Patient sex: M
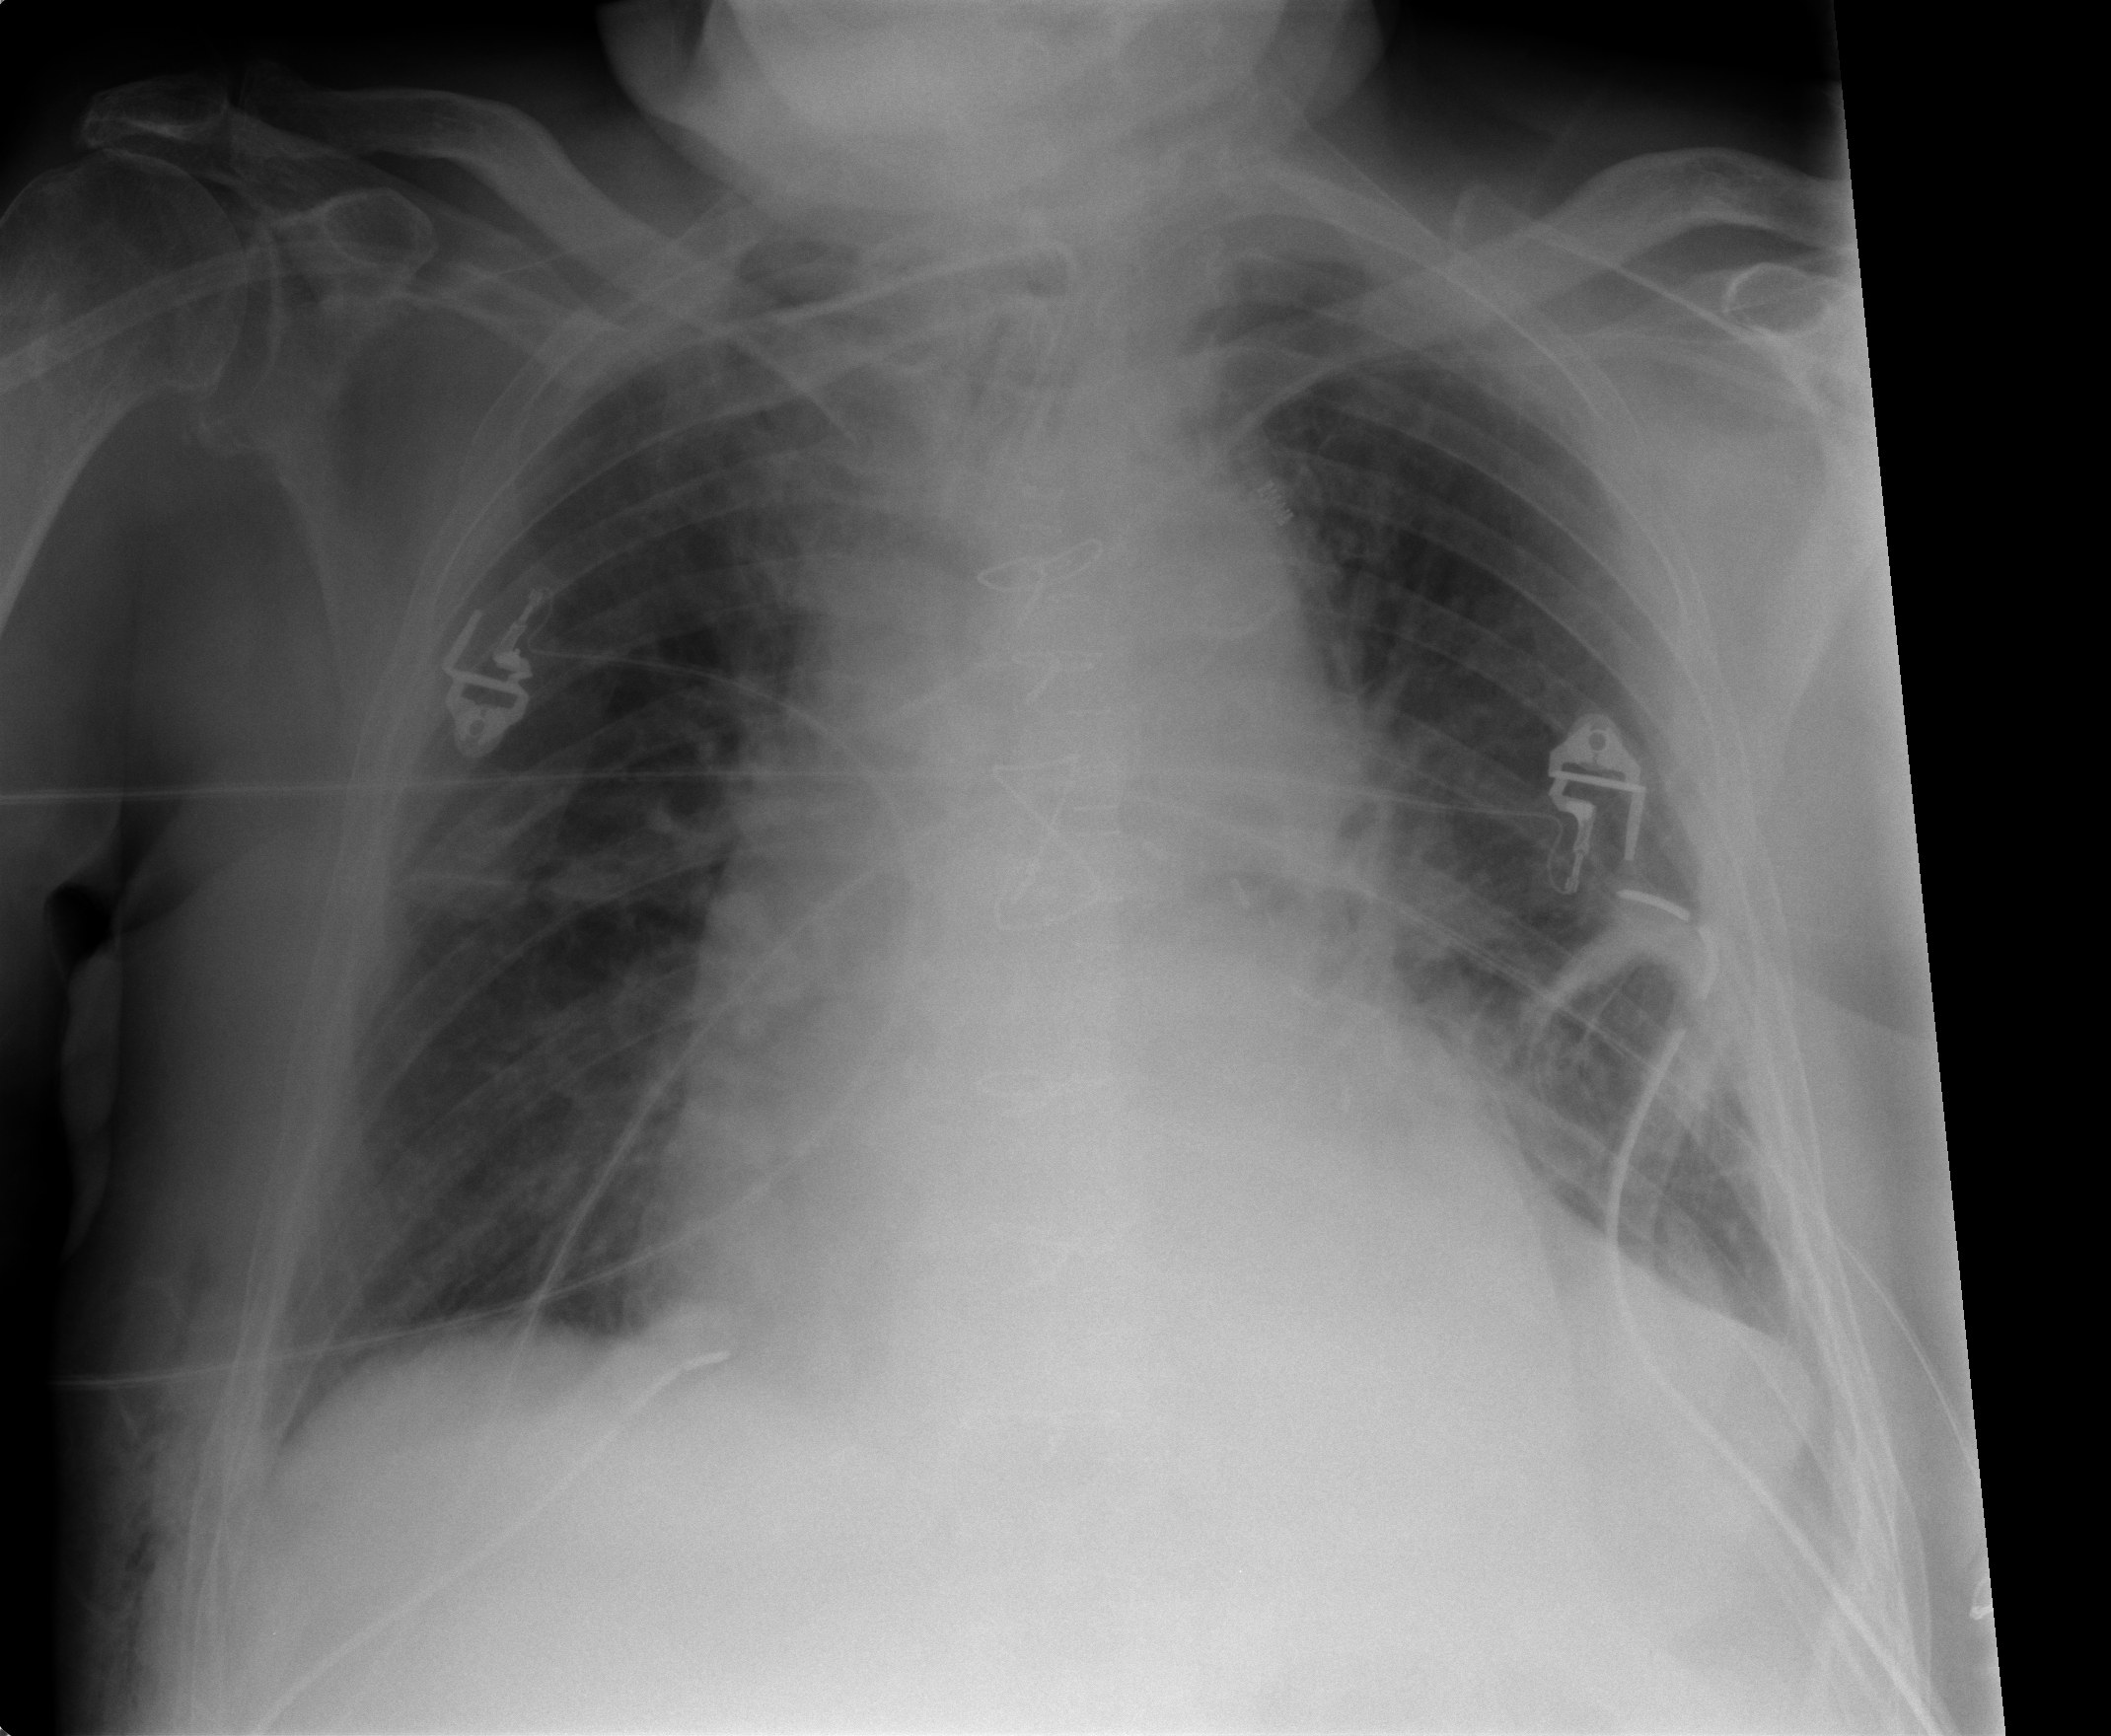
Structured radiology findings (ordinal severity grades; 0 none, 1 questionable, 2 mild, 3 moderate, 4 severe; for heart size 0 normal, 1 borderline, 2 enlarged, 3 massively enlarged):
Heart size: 1
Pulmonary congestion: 1
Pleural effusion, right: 0
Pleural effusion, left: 0
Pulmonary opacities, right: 0
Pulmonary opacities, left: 0
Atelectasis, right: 1
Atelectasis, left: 1